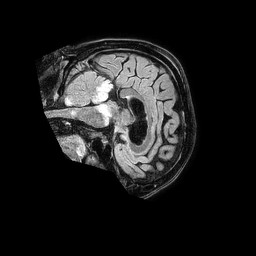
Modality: FLAIR
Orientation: sagittal
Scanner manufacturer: philips
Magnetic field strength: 1.5 T
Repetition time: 4.8 s
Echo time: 0.3 s